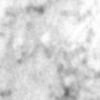
Label: no_change